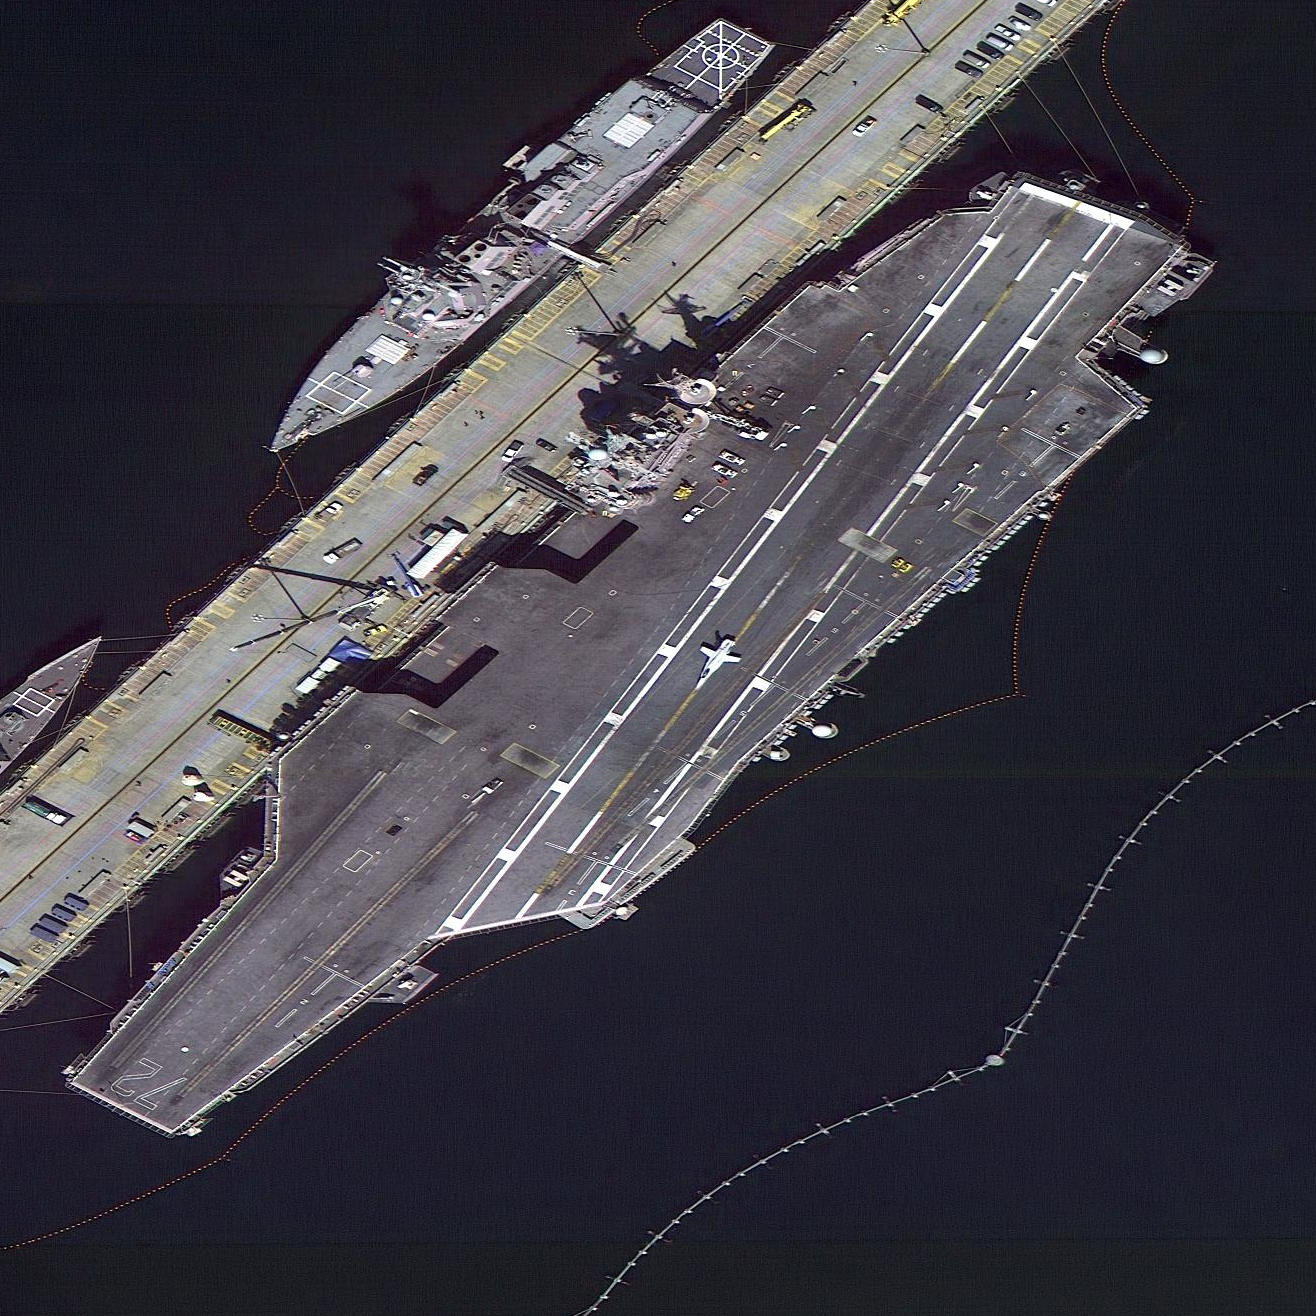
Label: aircraft_carrier